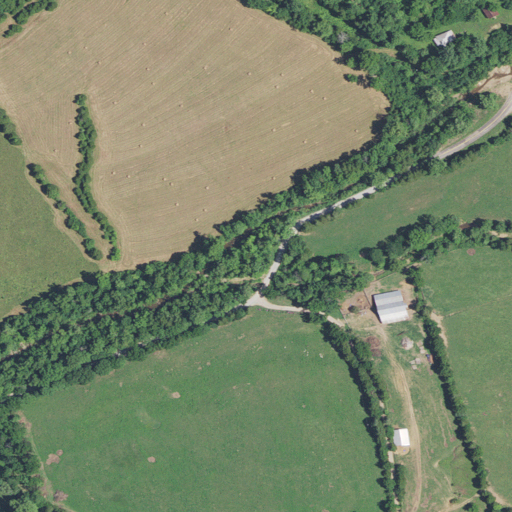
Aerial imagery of valley in Missouri named Cobalt Hollow containing pasture, deciduous forest, open development, mixed forest, and low intensity development